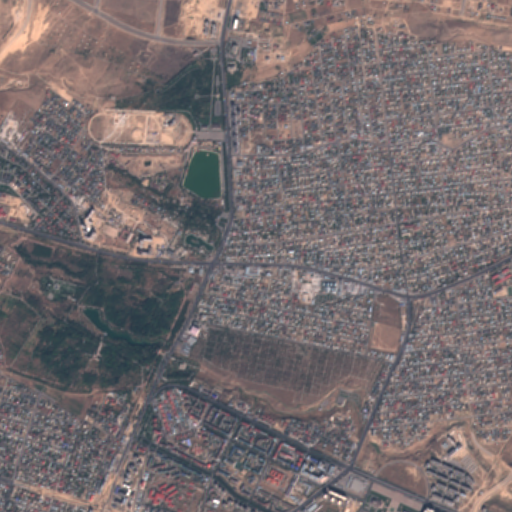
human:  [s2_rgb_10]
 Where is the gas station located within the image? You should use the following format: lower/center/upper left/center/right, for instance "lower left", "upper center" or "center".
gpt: The gas station is located in the center left of the image.
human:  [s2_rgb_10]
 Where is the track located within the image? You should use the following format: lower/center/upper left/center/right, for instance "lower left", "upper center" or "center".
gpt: The track is located in the upper left of the image.
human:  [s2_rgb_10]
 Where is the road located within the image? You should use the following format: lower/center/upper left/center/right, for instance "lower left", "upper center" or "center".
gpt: There is no road in the image.